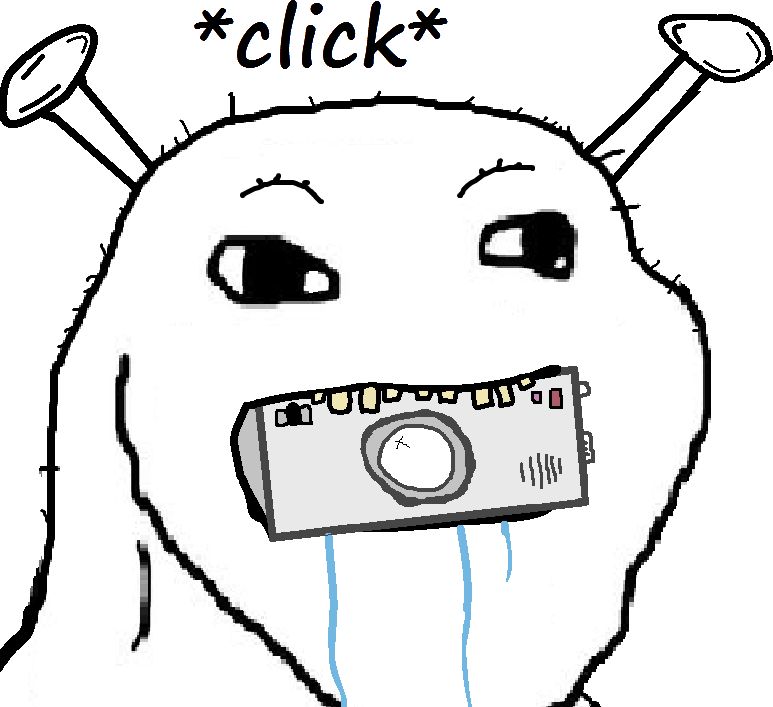
Label: 5_Brainlet